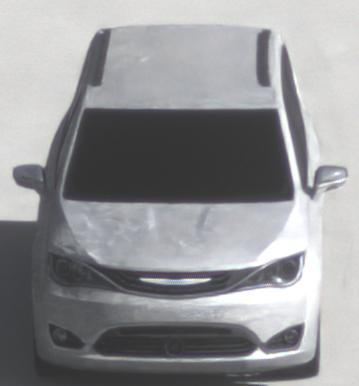
Make: Chrysler
Model: Pacifica
Detailed model: -
Model produced from: 2016
Model produced until: 2020
Doors: 5
Color: white
Road condition: dry road
Daytime: morning or afternoon
Contrast: low contrast